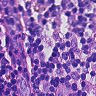
Metastatic tissue present: no